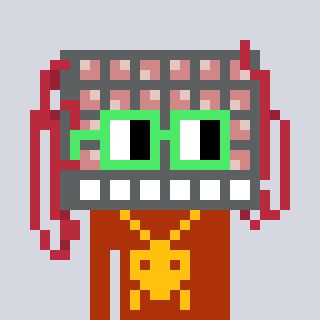
a pixel art character with square light green glasses, a turing-shaped head and a hotbrown-colored body on a cool background